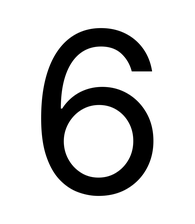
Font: Inter_Regular